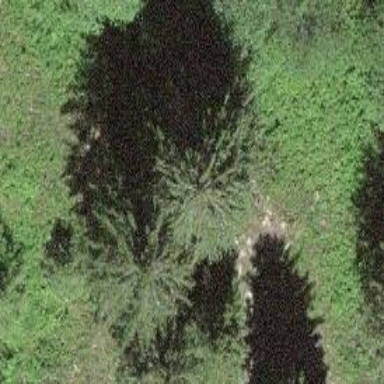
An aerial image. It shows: Forest area.